Question: What is the value of the measurement in the image?
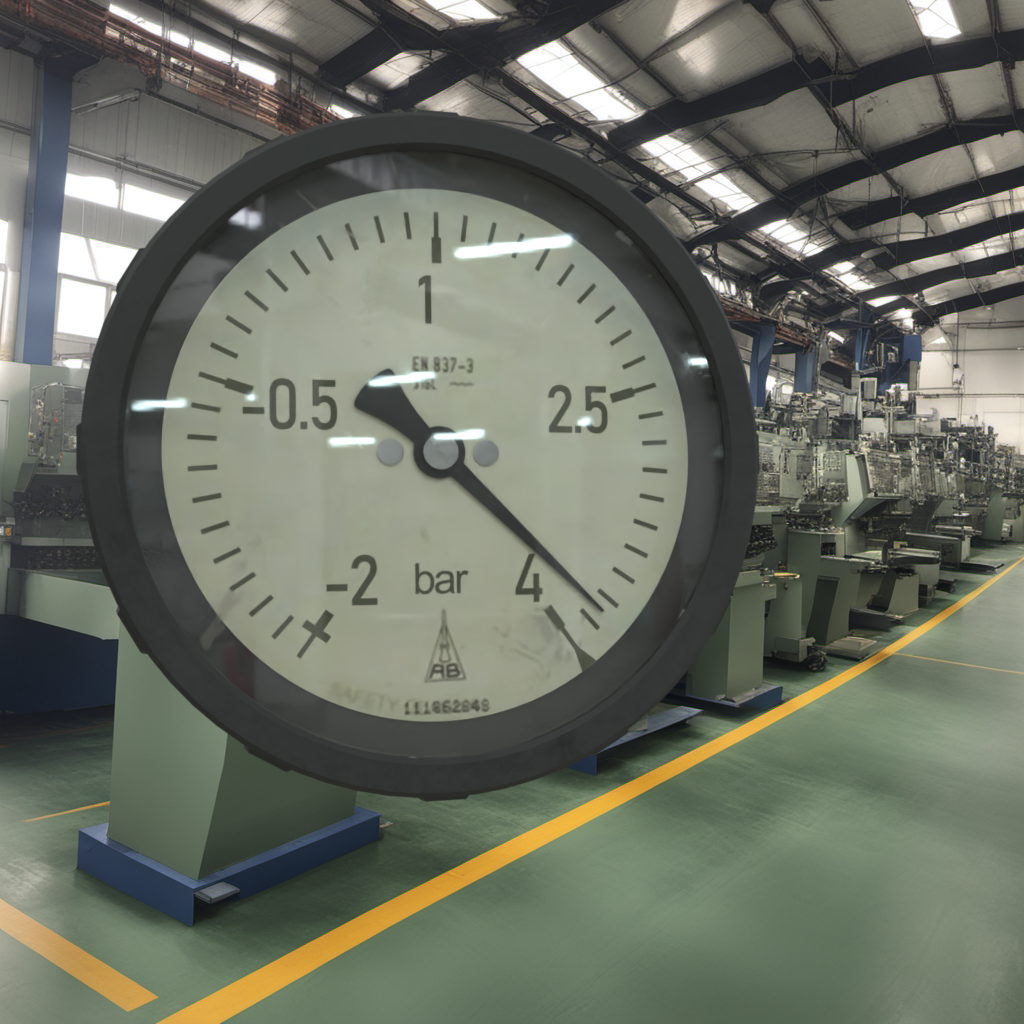
Answer: The result is 3.82
Question: What is the range of the measurement shown in the image?
Answer: The range is from -2 to 4
Question: What is the minimum and maximum value range of the measurement in the image?
Answer: The minimum value is -2 and the maximum value is 4